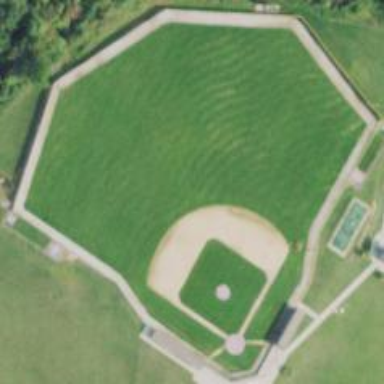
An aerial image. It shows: Baseball pitch for leisure land activities.